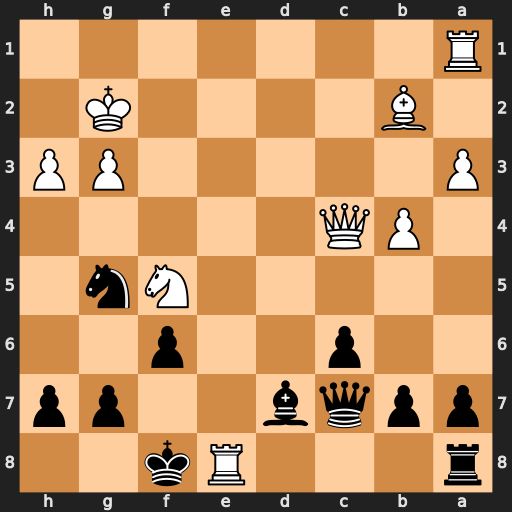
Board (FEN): r3Rk2/ppqb2pp/2p2p2/5Nn1/1PQ5/P5PP/1B4K1/R7
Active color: b
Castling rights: -
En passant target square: -
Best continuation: Rxe8 Qc5+ Kg8